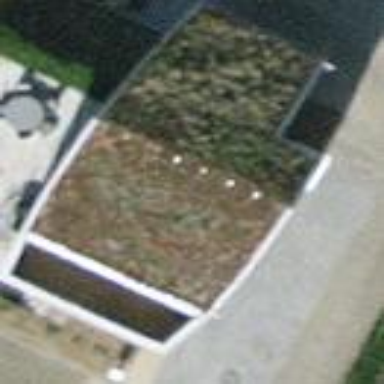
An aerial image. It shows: Detached building with flat roof.